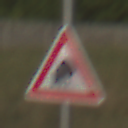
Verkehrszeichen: UnzureichendesLichtraumprofil
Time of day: MorningAfternoon
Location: Outdoor (Nature)
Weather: Clear
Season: NotSpecified
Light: Natural